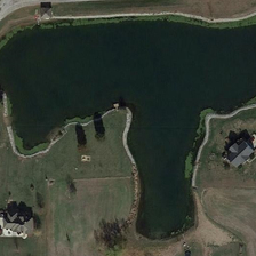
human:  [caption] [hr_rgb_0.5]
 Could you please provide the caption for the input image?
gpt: several trees have been planted around the lake.

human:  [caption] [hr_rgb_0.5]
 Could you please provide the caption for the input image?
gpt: Several trees were planted at the REDOR by the lake.

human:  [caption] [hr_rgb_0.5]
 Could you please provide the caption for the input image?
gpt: Several trees have been planted by the lake.

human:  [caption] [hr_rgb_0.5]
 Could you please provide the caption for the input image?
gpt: Several trees were planted around the lake.

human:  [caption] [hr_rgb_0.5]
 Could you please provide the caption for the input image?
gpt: Trees by the lake